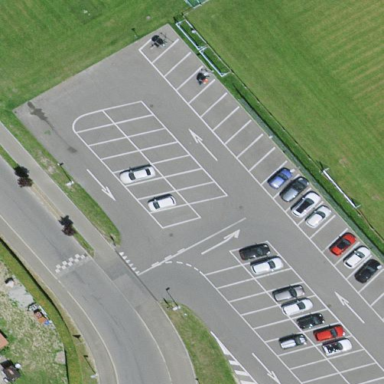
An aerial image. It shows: Asphalt parking aisle road for service vehicles.